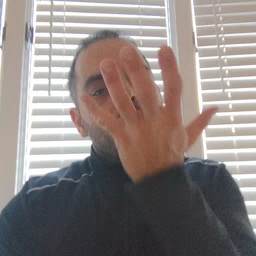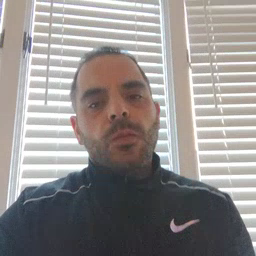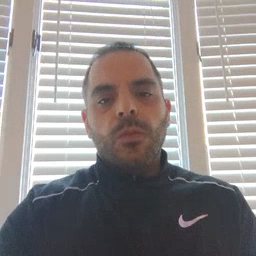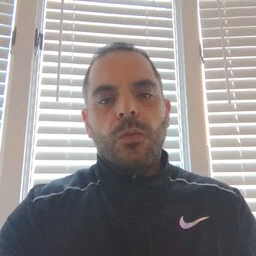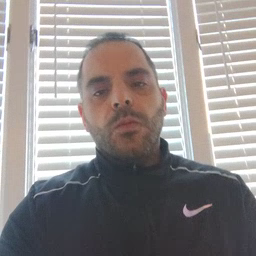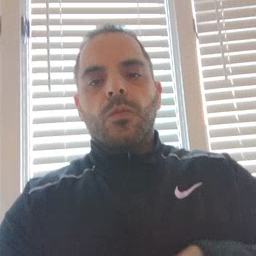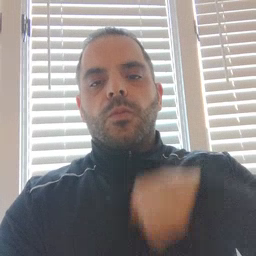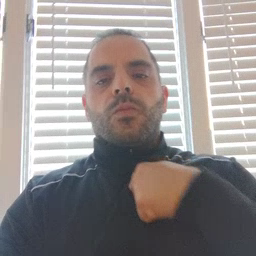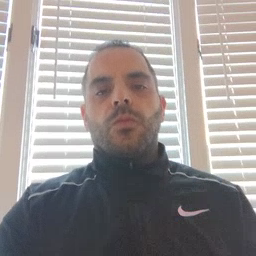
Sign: zipper